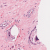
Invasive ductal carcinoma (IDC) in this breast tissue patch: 0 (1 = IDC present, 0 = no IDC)